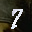
Label: 7